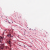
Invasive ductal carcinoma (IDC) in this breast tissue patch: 0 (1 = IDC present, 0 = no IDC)